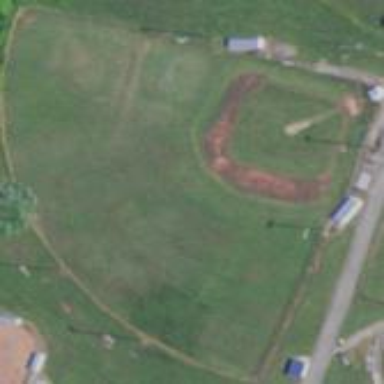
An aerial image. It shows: Baseball pitch for leisure land.